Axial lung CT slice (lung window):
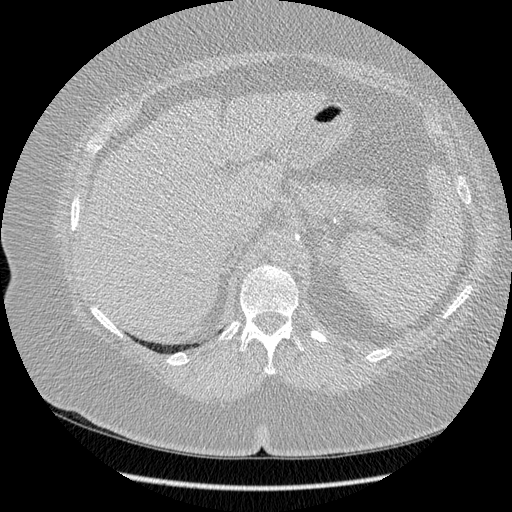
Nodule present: no